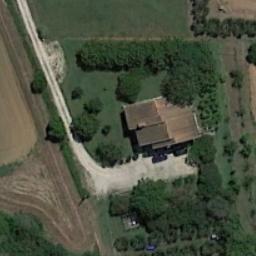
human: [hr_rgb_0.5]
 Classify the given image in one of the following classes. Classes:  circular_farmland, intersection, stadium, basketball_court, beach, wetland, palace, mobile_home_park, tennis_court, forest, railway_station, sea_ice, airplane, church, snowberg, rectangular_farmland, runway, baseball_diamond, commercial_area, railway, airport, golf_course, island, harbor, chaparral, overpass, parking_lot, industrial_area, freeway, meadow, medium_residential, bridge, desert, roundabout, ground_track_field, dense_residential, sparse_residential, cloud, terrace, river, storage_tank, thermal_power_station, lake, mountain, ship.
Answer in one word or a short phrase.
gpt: sparse_residential